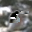
Label: 5